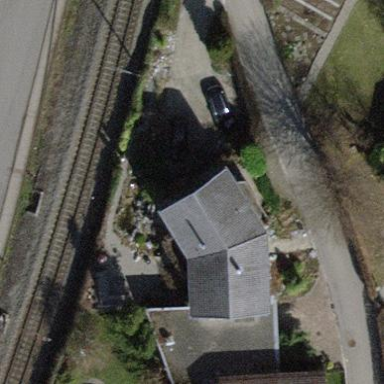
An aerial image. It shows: Detached building with gabled roof.